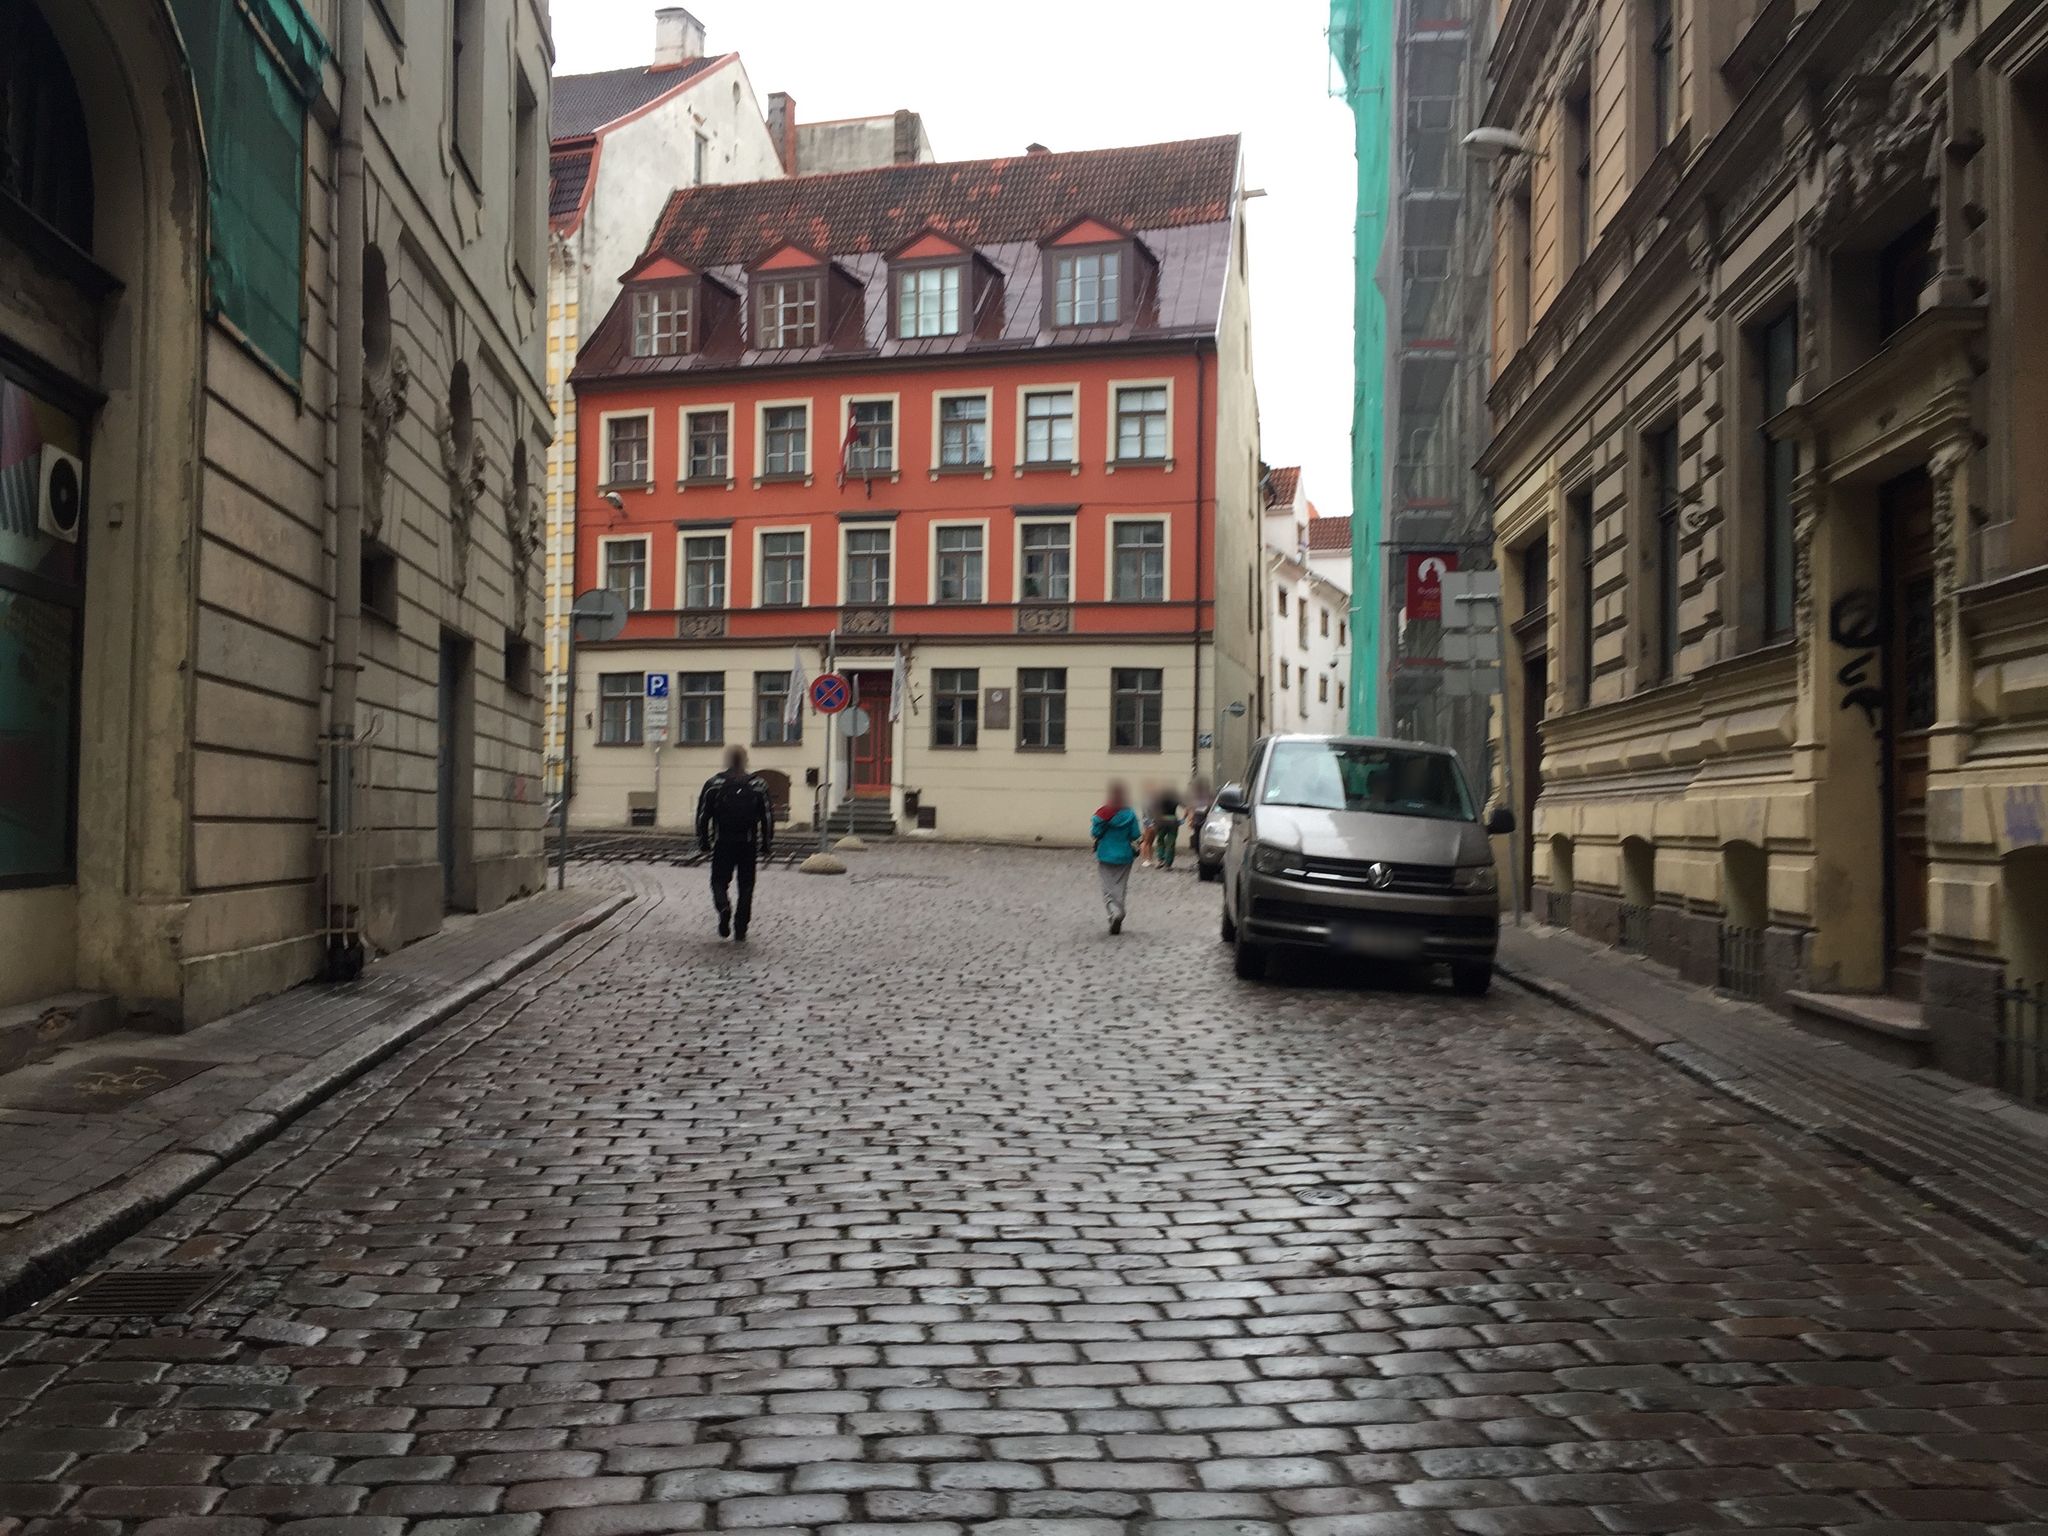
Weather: rainy
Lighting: day
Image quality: good
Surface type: walking surface
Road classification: pedestrian, living_street
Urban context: urban centre
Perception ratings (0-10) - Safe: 7.17, Lively: 8.28, Beautiful: 8.39, Boring: 2.81, Depressing: 3.91, Wealthy: 9.36